Question: I have several 'div's on top of each other. The top one needs to be draggable and the one below it should still be clickable. I am attaching the picture below so that you can understand more what I mean:

The green 'div's are inside in one of the cells. When I click on one of the cells I get the menu above. I want to be able to grag the green divs and if I click inside on of the the 'mouseclick' event to be fired upon the cell behind not the parent div.
Here is the html of the divs so that you get a better understanding of the structure:
'''
<!-- Spot 00,30 --->
<div id="2_0" class="spot"> </div>
<!-- Spot 15,45 --->
<div id="2_0_1" class="spot"> </div>
<!-- Spot 00,30 --->
<div id="2_1" class="spot" style="background: none repeat scroll 0% 0% transparent;"> </div>
<!-- Spot 15,45 --->
<div id="2_1_1" class="spot" style="background: none repeat scroll 0% 0% transparent;"> </div>
<!-- Spot 00,30 --->
<div id="2_2" class="spot" style="background: none repeat scroll 0% 0% transparent;"> </div>
<!-- Spot 15,45 --->
<div id="2_2_1" class="spot" style="background: none repeat scroll 0% 0% transparent;"> </div>
<!-- Spot 00,30 --->
<div id="2_3" class="spot" style="background: none repeat scroll 0% 0% transparent;">
<div class="wc-event green ui-draggable" ondblclick="showAppointment(20)" style="display: block; height: 210px;" data-id="20" data-type="booking">
</div>
<!-- Spot 15,45 --->
<div id="2_3_1" class="spot" style="background: none repeat scroll 0% 0% transparent;"> </div>
<!-- Spot 00,30 --->
<div id="2_4" class="spot" style="background: none repeat scroll 0% 0% transparent;"> </div>
<!-- Spot 15,45 --->
<div id="2_4_1" class="spot" style="background: none repeat scroll 0% 0% transparent;"> </div>
<!-- Spot 00,30 --->
<div id="2_5" class="spot" style="background: none repeat scroll 0% 0% transparent;"> </div>
<!-- Spot 15,45 --->
<div id="2_5_1" class="spot" style="background: none repeat scroll 0% 0% transparent;"> </div>
<!-- Spot 00,30 --->
<div id="2_6" class="spot" style="background: none repeat scroll 0% 0% transparent;"> </div>
'''
This is for the dark green 'div'.
How can I make it so the top div is draggable while the bottom one is still clickable?
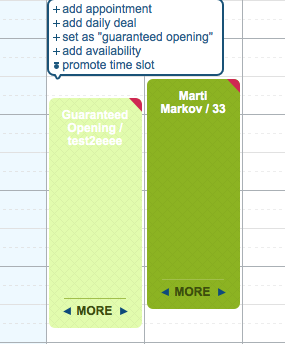
Answer: While you can use event delegation to capture events on many elements in one place, you will not be able to trigger the click event of a div that is obscured by another element.